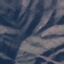
Land use / land cover: HerbaceousVegetation